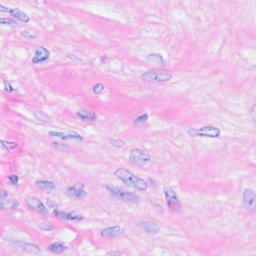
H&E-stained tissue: Breast